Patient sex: M
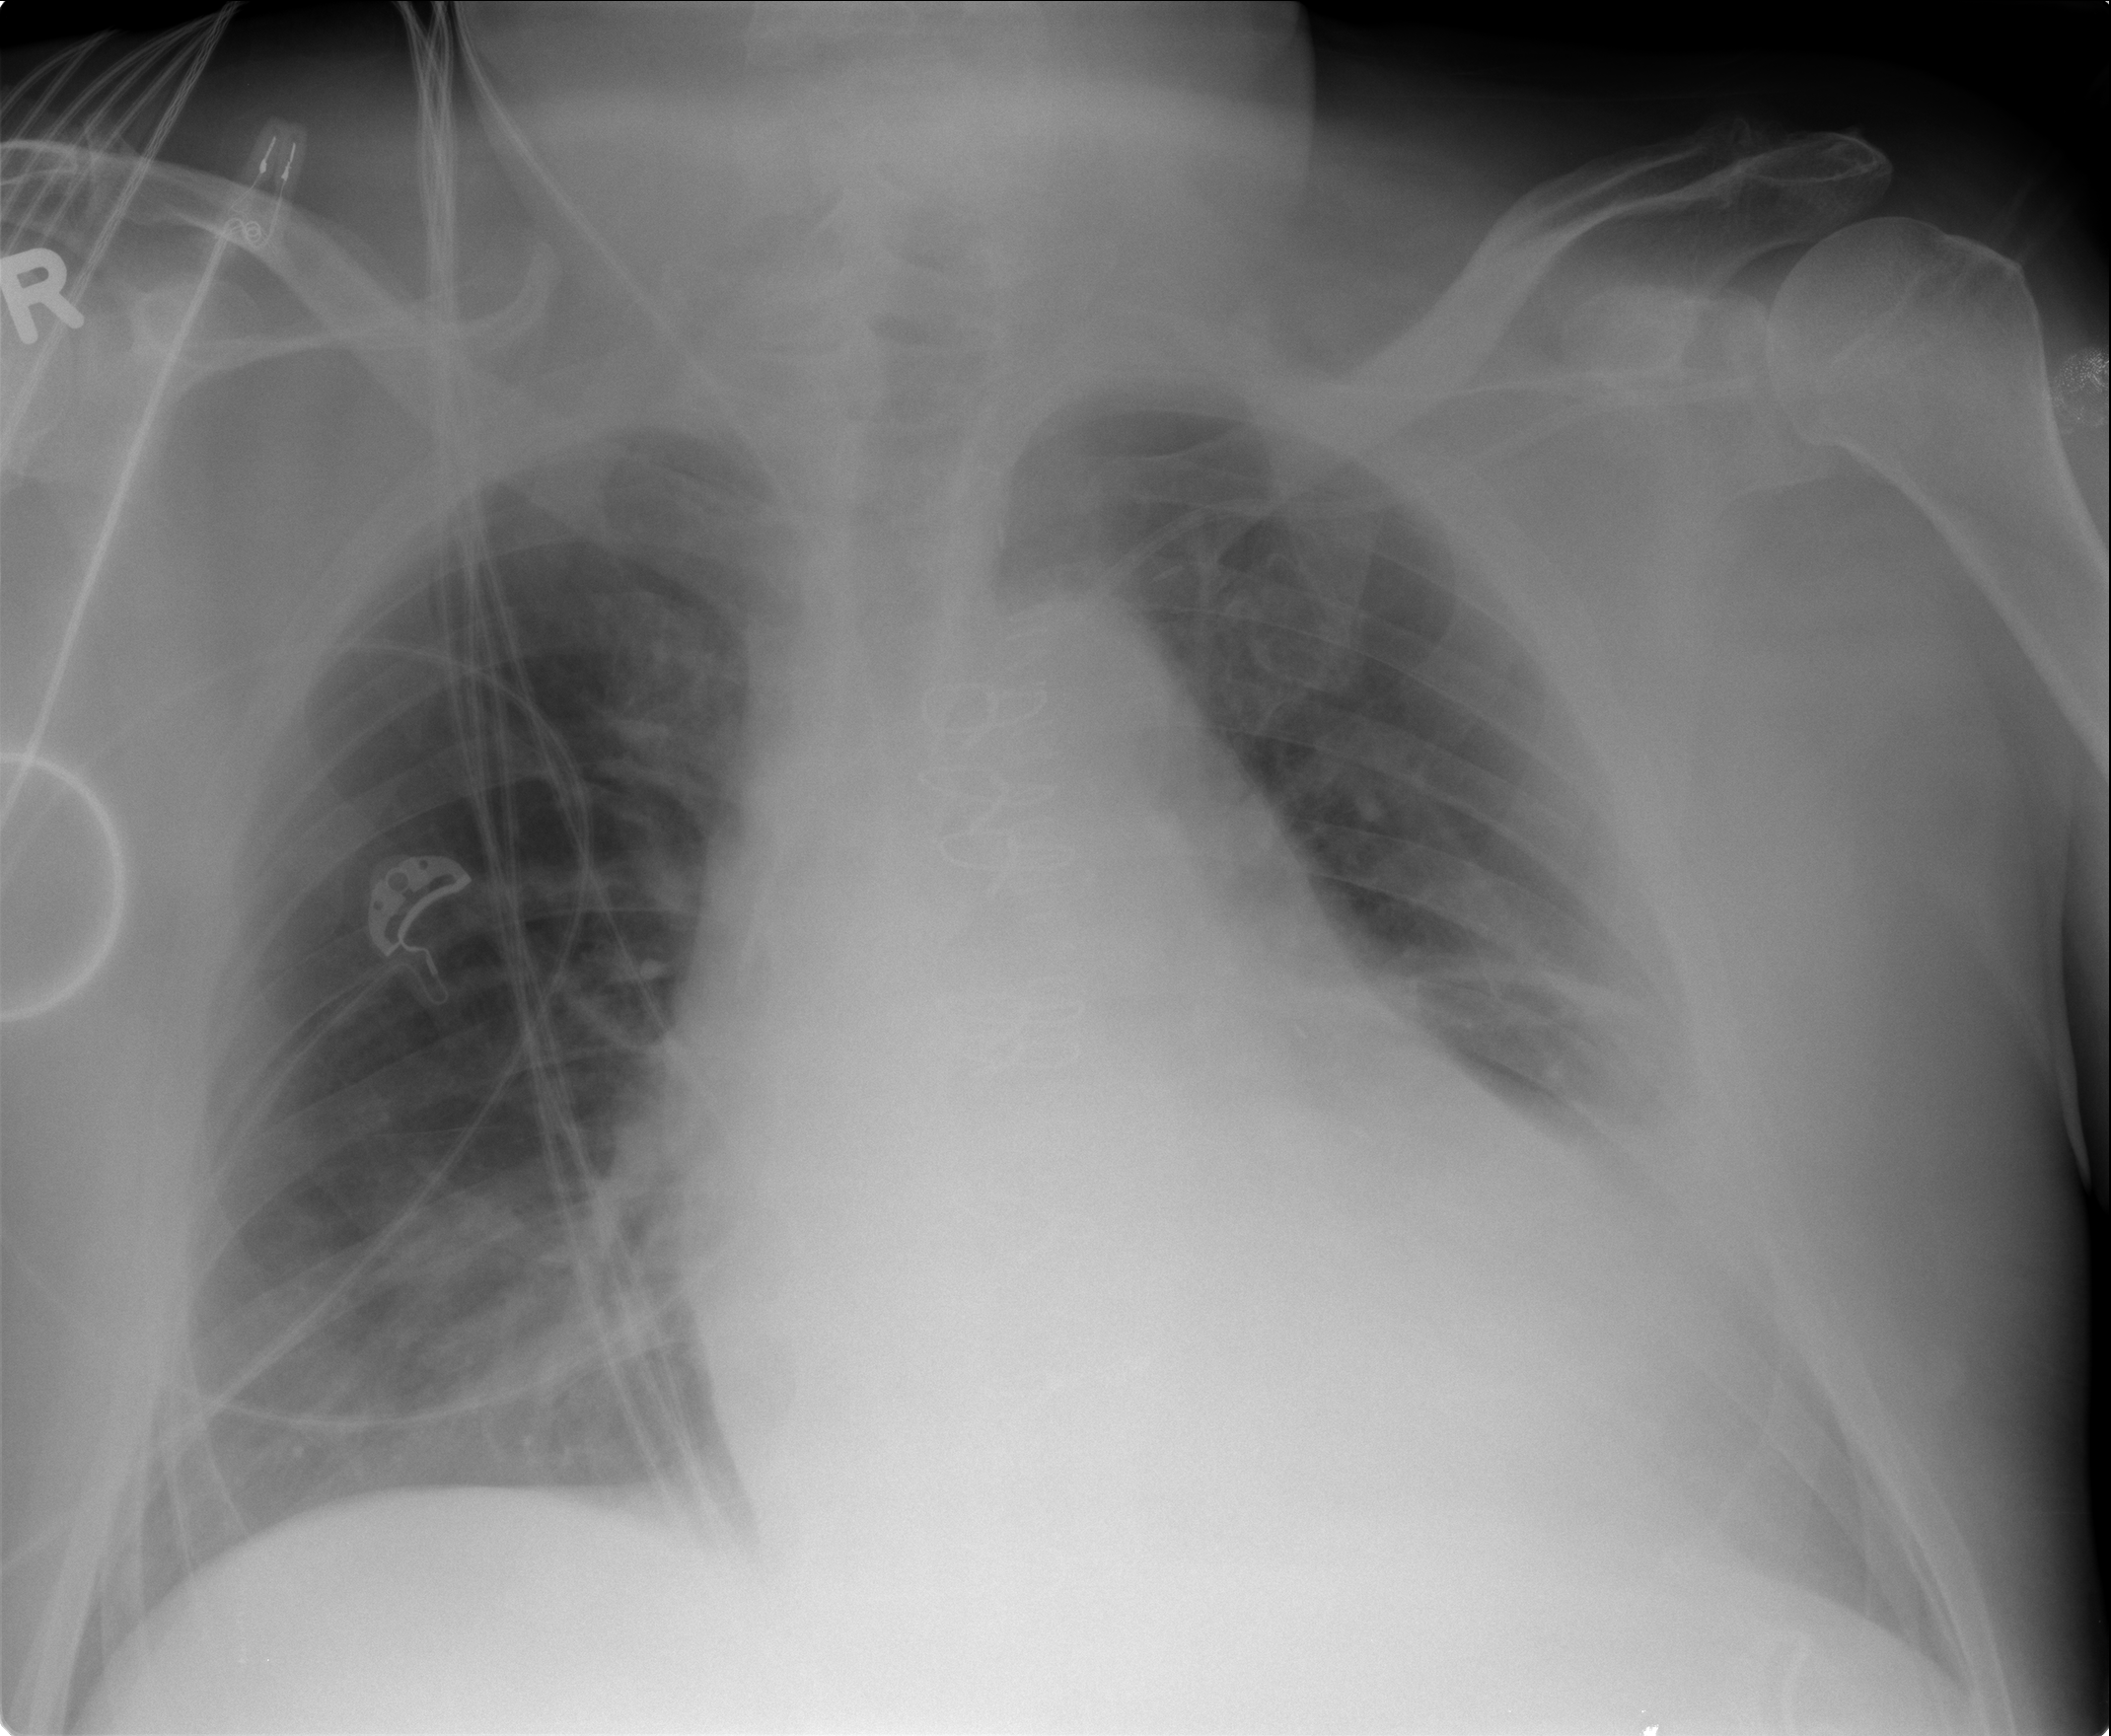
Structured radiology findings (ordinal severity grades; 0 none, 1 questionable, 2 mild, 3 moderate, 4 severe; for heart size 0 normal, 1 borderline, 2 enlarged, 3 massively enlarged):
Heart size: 2
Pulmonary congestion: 0
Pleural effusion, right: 0
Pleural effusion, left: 2
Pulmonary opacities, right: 1
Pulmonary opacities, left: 1
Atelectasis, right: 2
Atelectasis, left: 2